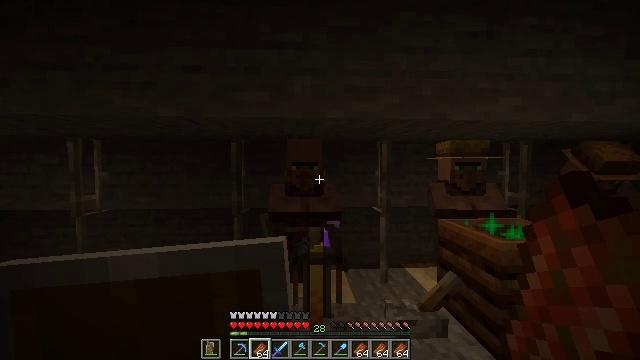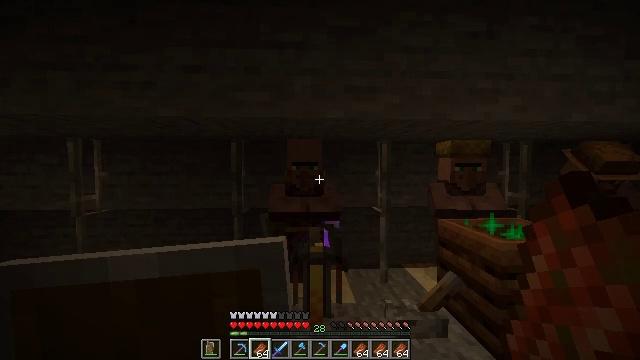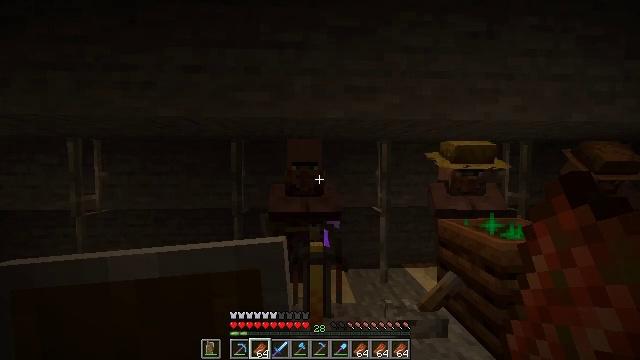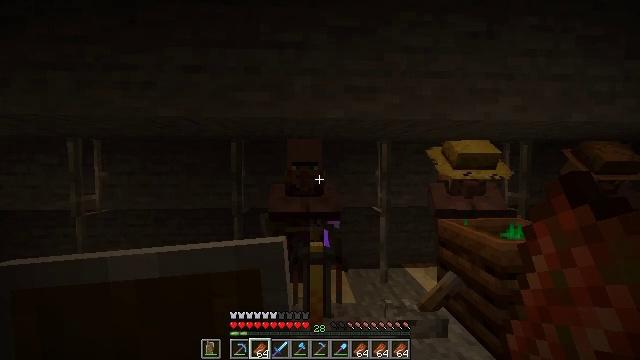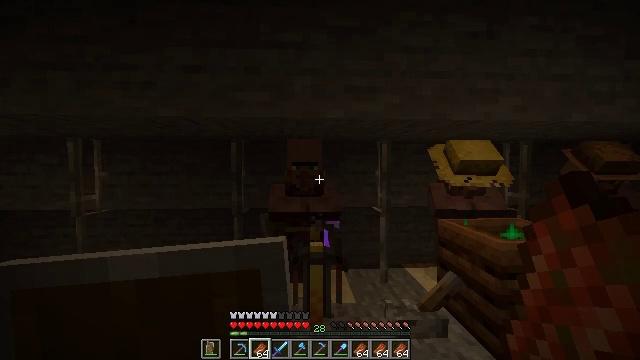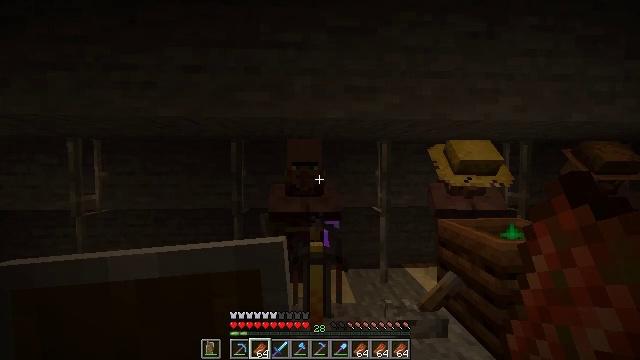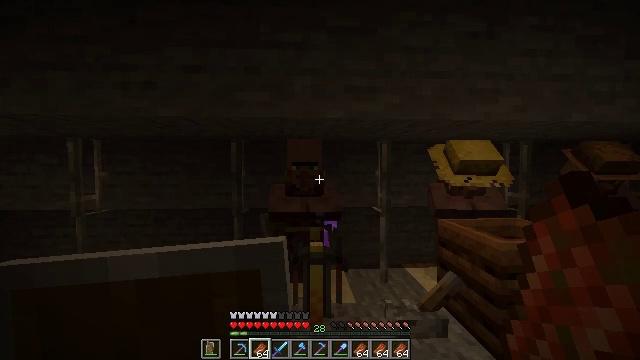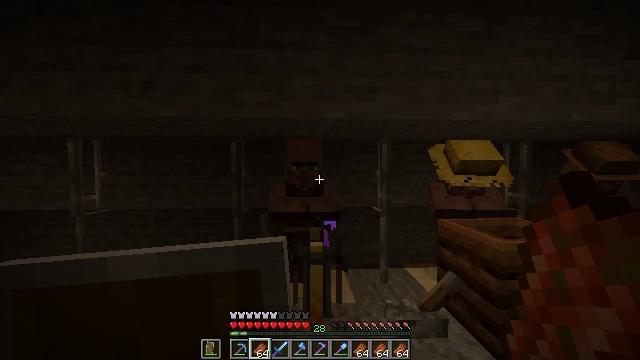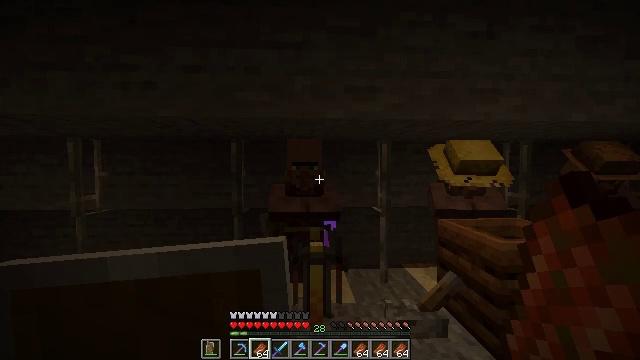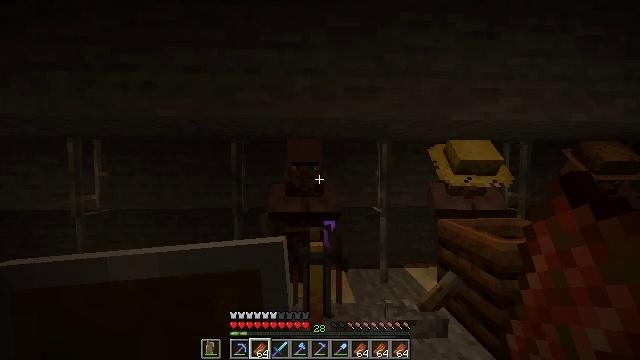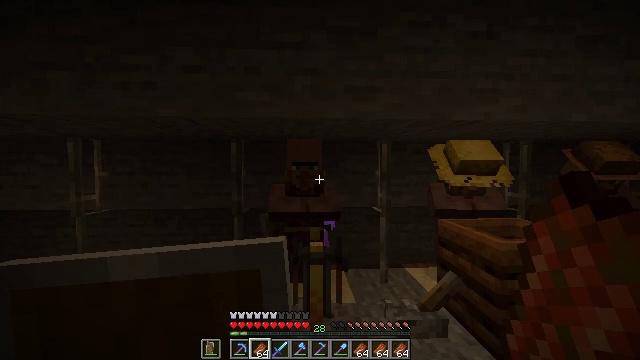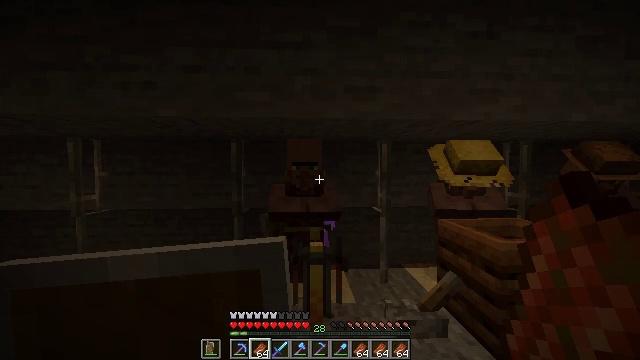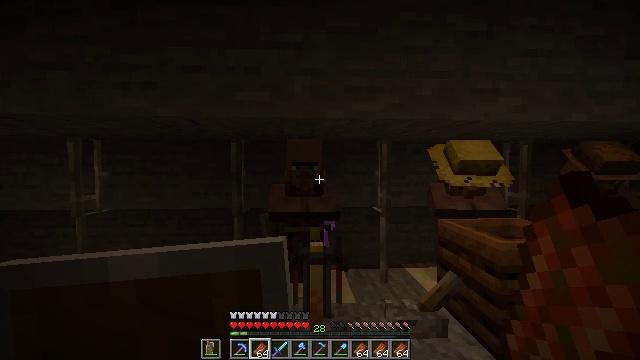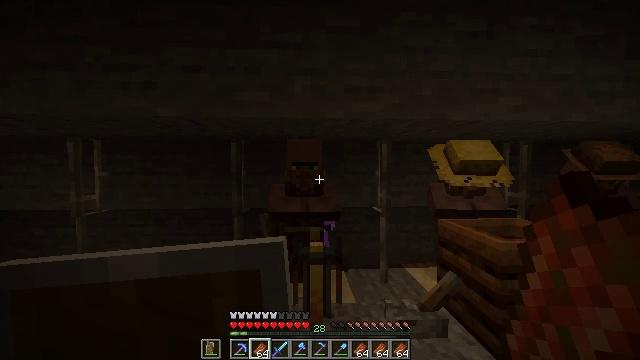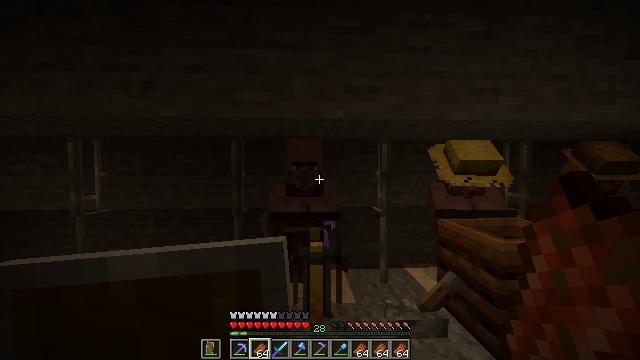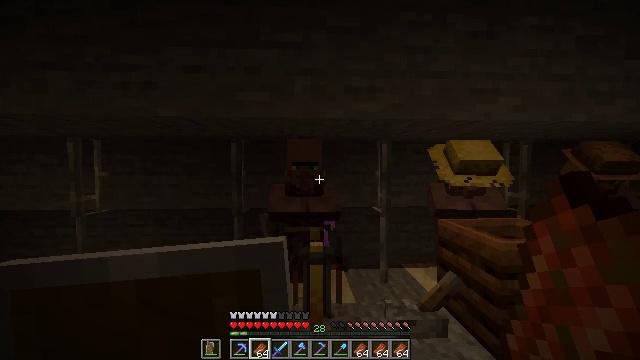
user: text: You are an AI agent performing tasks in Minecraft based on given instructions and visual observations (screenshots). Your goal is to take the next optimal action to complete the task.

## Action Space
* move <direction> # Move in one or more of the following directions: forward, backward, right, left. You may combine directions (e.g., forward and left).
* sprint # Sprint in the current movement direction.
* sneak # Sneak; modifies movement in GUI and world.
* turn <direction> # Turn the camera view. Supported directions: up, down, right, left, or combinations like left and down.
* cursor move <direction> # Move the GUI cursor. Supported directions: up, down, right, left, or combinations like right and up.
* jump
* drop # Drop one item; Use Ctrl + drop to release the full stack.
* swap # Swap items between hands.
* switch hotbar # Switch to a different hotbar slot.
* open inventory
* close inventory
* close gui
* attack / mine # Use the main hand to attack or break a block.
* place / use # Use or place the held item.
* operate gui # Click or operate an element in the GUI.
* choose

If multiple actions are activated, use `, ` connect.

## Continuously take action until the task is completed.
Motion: motion action
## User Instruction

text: Reclaim the blue shulker box for storage.
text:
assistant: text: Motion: no_op
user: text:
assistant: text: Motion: no_op
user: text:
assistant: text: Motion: no_op
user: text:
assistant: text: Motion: no_op
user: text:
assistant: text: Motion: no_op
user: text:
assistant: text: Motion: no_op
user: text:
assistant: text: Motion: no_op
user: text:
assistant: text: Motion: no_op
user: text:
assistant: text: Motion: no_op
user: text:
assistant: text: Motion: no_op
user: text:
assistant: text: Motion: no_op
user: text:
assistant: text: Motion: no_op
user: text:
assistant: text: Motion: no_op
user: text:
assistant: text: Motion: no_op
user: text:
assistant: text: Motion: no_op
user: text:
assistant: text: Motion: no_op
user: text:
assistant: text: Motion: no_op
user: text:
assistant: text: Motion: no_op
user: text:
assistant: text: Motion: no_op
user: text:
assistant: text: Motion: no_op
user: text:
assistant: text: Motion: no_op
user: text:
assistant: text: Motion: no_op
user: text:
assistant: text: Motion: no_op
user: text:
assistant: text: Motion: no_op
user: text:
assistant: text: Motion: no_op
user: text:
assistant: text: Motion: no_op
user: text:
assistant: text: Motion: no_op
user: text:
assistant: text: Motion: no_op
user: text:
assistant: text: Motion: no_op
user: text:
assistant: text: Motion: no_op